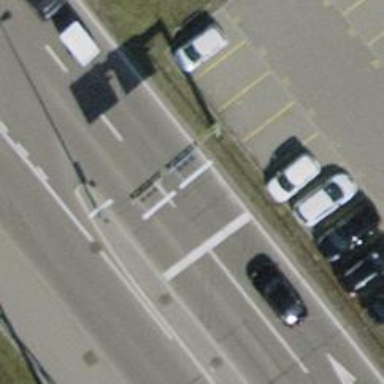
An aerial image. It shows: Road with traffic signals.